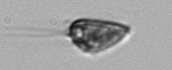
Label: Prorocentrum_triestinum